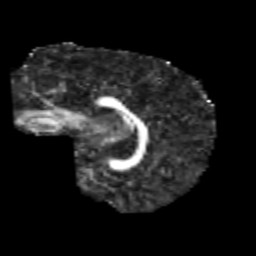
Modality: FA
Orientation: sagittal
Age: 13
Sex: male
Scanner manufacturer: siemens
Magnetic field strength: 3 T
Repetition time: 3.8 s
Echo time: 0.07 s